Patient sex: M
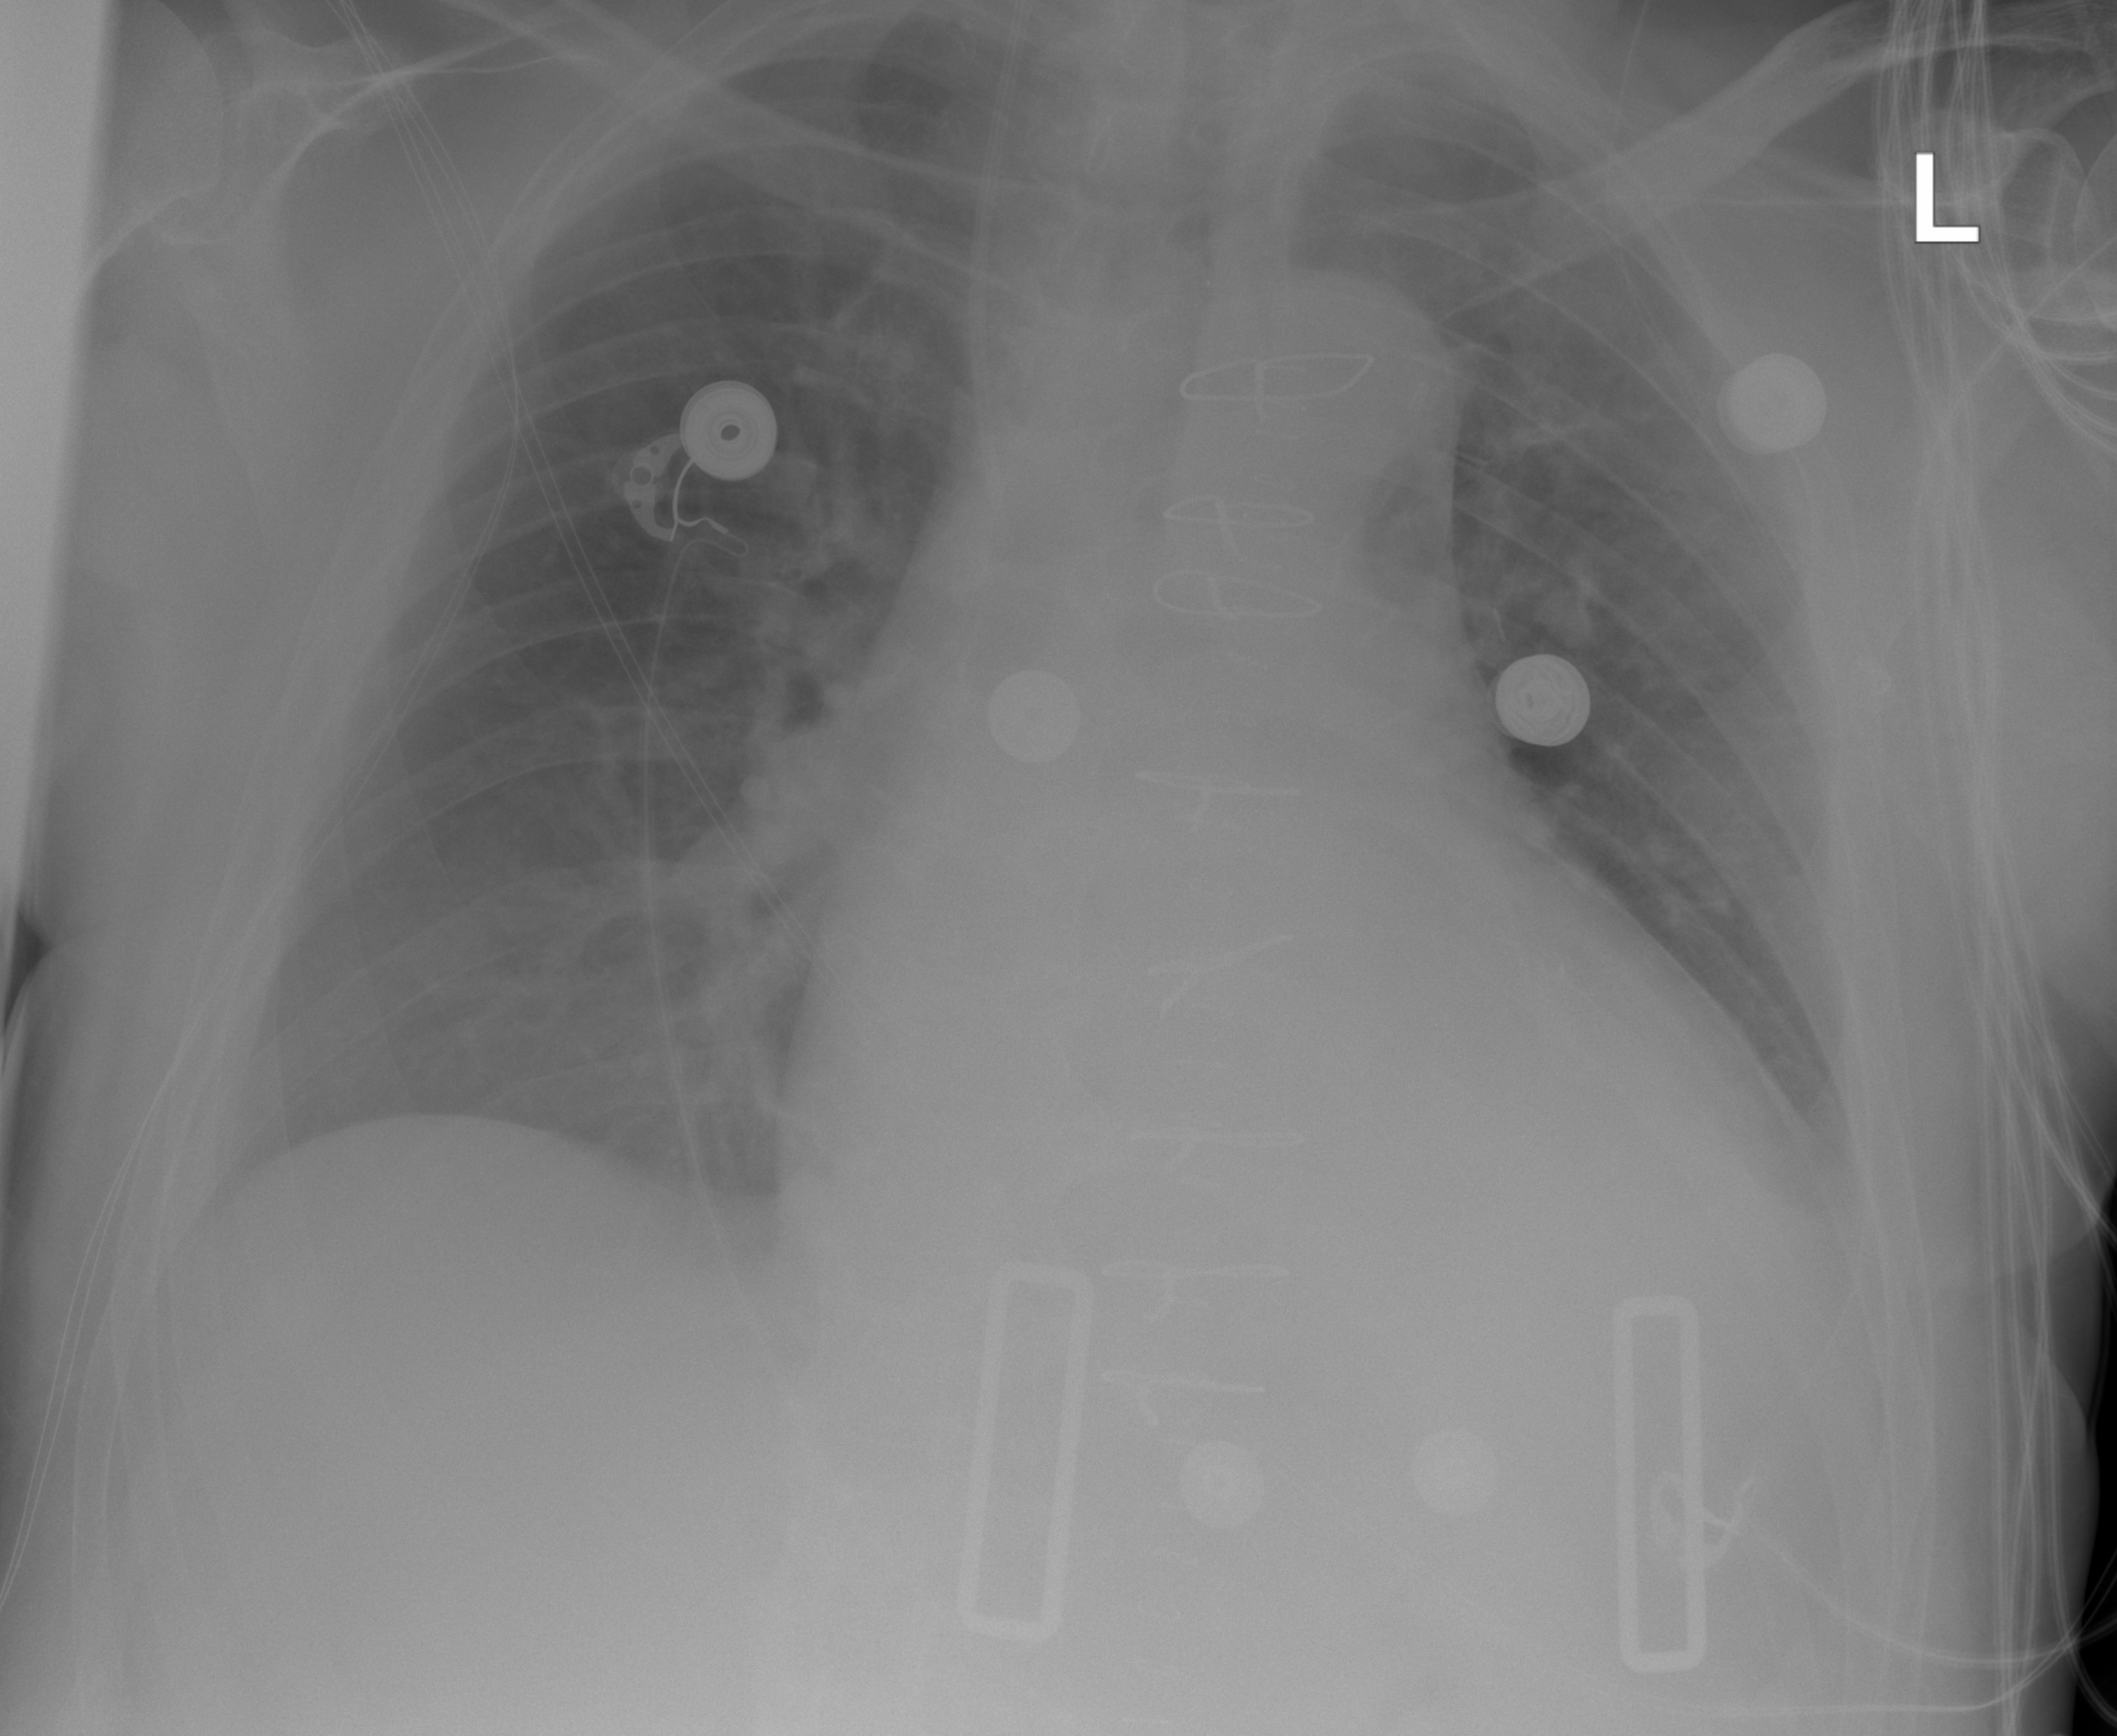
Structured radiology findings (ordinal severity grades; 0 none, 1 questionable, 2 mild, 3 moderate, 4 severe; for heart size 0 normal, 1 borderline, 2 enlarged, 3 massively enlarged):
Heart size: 2
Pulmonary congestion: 0
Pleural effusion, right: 1
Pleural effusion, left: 1
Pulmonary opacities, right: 0
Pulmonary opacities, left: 0
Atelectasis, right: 0
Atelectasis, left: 0